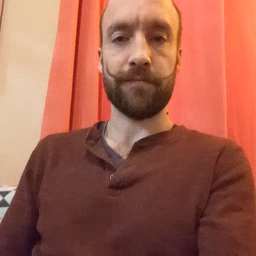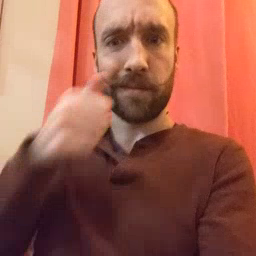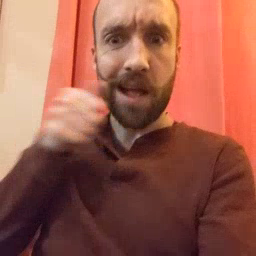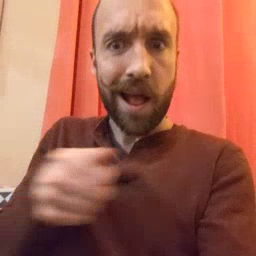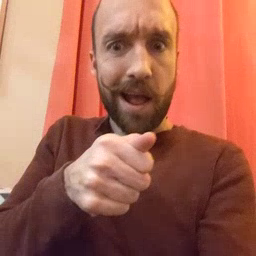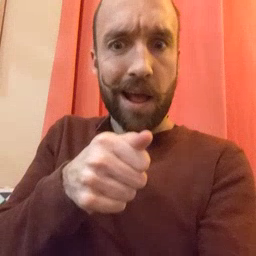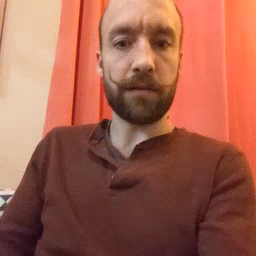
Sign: hide